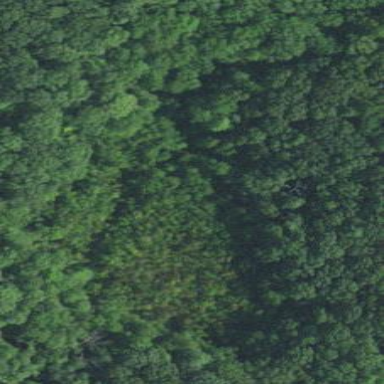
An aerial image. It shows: Mixed leaf woodland.